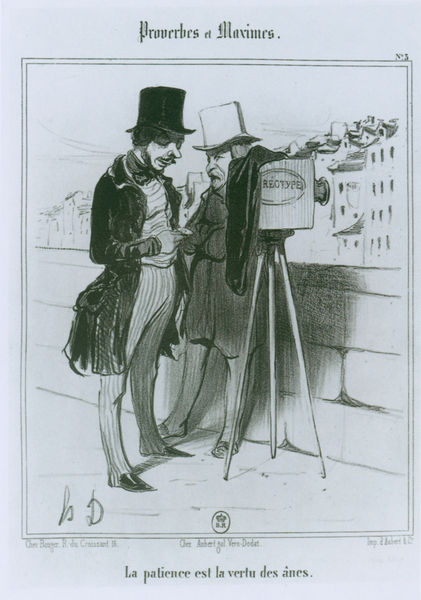
Titel: La patience est la vertu des anes
Künstler: Honoré Daumier
Institution: Paris, Bibliothèque Nationale de France, département des Estampes et de la Photographie/ inv.Rés.Dc 180b (t.XV)
Schlagwörter: mann, fluss, stadt, fenster, hut, hüte, männer, nase, reden, skizze, haus, tuch, gespräch, herren, zylinder, stehen, signatur, häuser, schrift, leidenschaft, unterhaltung, mauer, französisch, lehnen, frack, karikatur, uhr, gehrock, fotografie, lithographie, titel, karrikatur, schwarzweiß, text, daumier, französich, jahr, karte, cut, gamaschen, ratschlag, sketch, fotograf, fotoapparat, kamera, stativ, fotograph, fotografieren, fotografen, fotographen, geduld, jahres